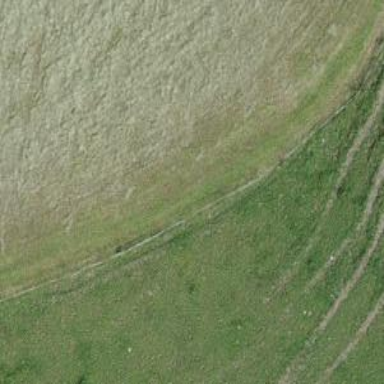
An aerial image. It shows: Path with grade 5 tracktype.